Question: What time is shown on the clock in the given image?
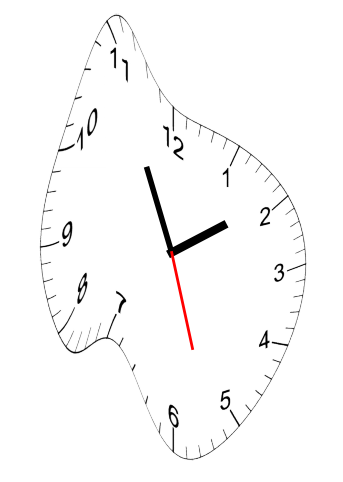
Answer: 01:55:27